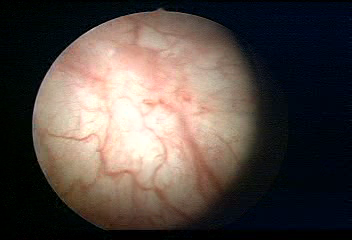
Modality: WLC
Class: Normal mucosa
Bladder cancer association: No